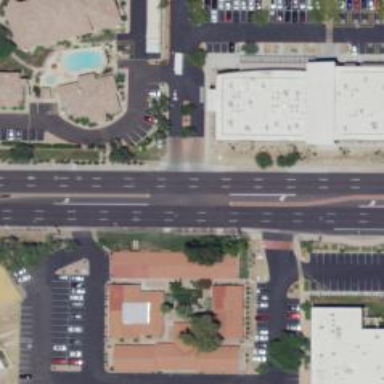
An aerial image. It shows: Asphalt road with secondary link designation.